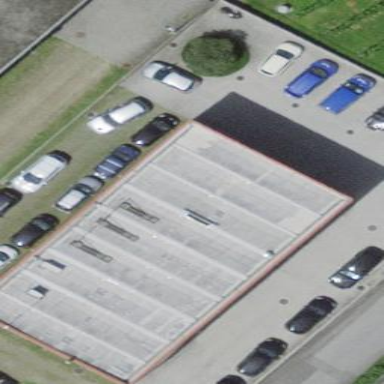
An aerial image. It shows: Industrial building.